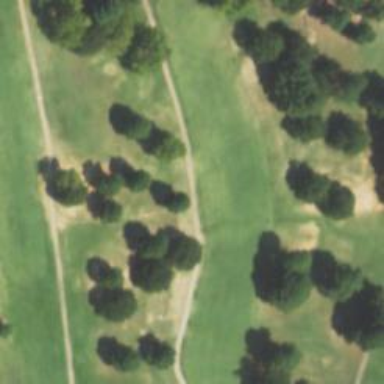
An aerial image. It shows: View of golf hole.